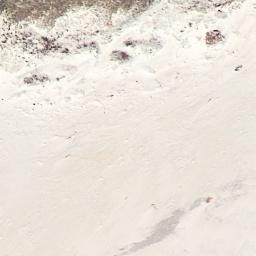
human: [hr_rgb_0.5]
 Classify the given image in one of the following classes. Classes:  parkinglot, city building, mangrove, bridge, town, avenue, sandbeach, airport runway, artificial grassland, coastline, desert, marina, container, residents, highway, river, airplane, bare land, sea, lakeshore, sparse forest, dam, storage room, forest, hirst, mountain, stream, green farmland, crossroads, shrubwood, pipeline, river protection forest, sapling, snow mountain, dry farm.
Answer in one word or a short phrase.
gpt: sandbeach